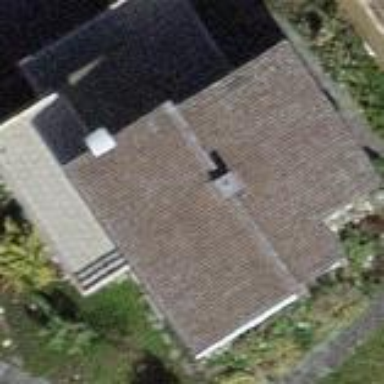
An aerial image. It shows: Building with tiled roof.